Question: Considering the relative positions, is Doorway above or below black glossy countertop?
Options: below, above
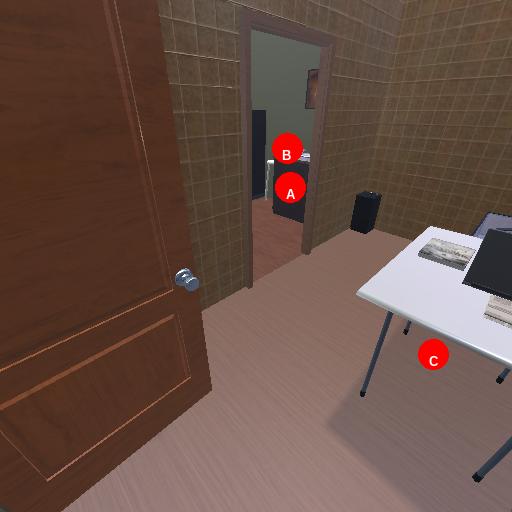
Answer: below